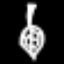
Label: leaf